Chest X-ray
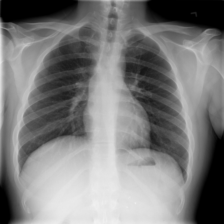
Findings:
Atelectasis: positive
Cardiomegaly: negative
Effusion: negative
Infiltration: negative
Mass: negative
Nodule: negative
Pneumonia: negative
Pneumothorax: negative
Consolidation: negative
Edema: negative
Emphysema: negative
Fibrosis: negative
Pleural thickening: negative
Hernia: negative